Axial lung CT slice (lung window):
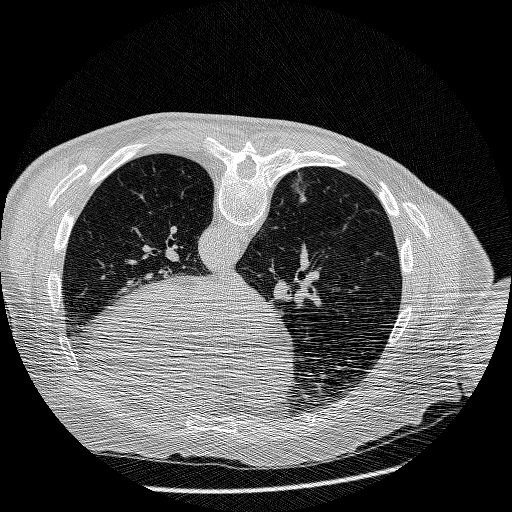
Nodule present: yes
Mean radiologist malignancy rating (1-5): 5